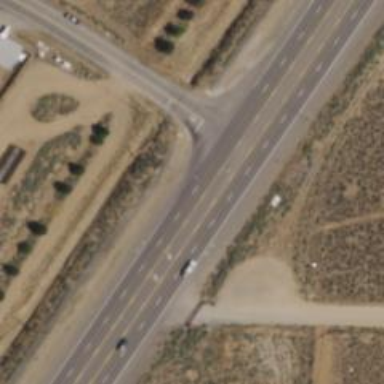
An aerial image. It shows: Primary link road with asphalt surface.